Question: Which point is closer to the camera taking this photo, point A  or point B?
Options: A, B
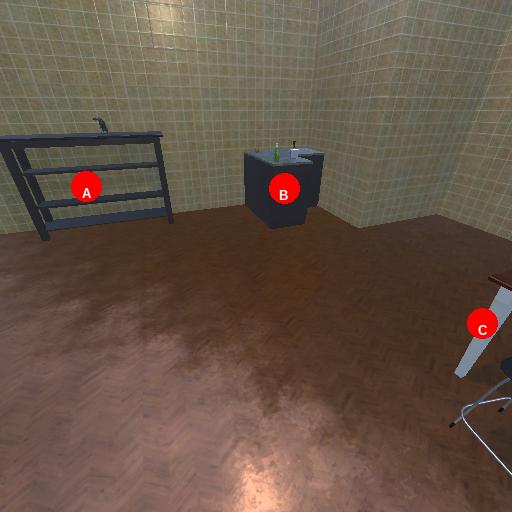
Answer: A